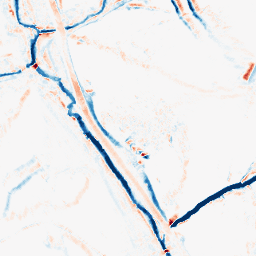
Category: morphological
Decomposition family: morphological_diamond
Decomposition parameters: operation: average
radius: 5
Upsampling method: sinc_blackman
Upsampling parameters: scale: 8
kernel_size: 16
Upsampling scale: 8